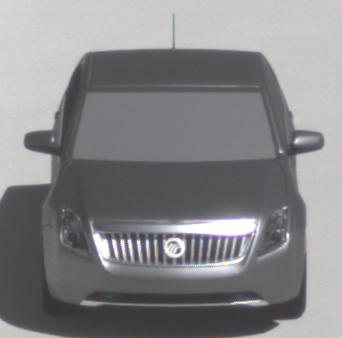
Make: Mercury
Model: Milan
Detailed model: -
Model produced from: 2009
Model produced until: 2010
Doors: 4
Color: gray
Road condition: dry road
Daytime: midday
Contrast: high contrast